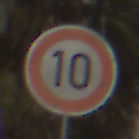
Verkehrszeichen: Geschwindigkeit10
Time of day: MorningAfternoon
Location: Outdoor (Urban)
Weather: PartlyCloudy
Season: NotSpecified
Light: Natural